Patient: sex M, age 31
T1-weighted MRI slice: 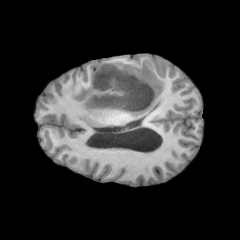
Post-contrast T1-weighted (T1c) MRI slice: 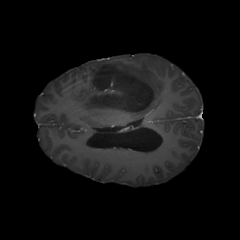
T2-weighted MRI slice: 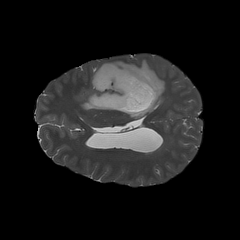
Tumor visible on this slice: yes
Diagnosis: Astrocytoma, IDH-mutant
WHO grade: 3